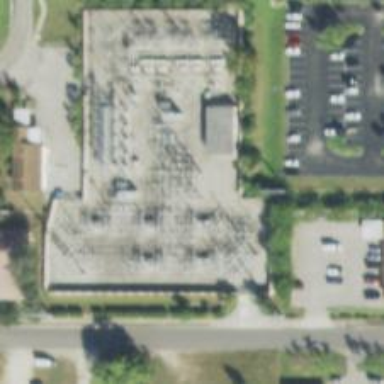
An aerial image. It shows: Switch used for power control.